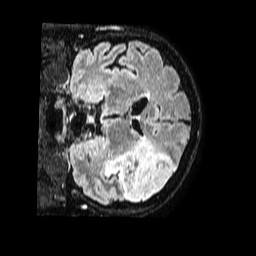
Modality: FLAIR
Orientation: coronal
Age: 53
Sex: male
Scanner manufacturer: philips
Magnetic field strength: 1.5 T
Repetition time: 4.8 s
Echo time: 0.3 s